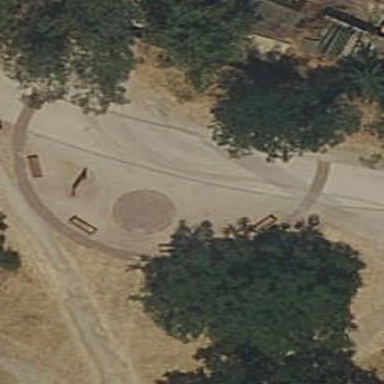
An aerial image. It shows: Rest area along the road.